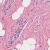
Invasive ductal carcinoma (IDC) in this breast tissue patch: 0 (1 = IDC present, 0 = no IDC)